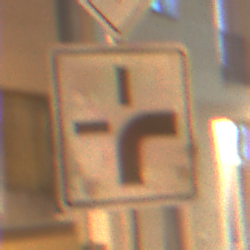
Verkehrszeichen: VerlaufVorfahrtsstrasse3
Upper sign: Vorfahrtsstrasse
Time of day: Night
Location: Outdoor (Urban)
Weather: Clear
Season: NotSpecified
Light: Artificial